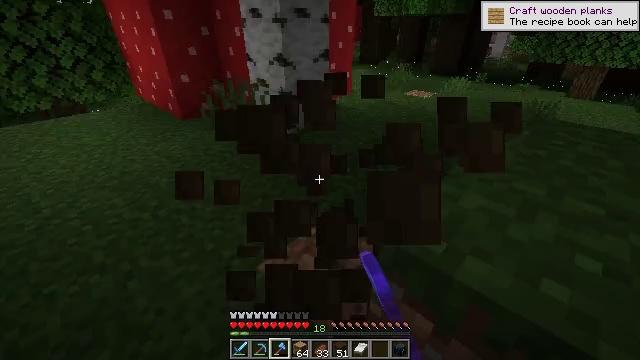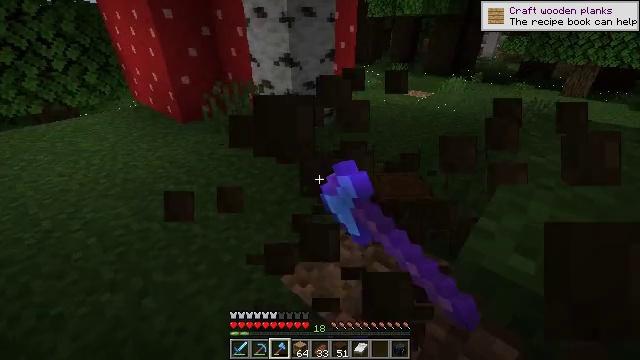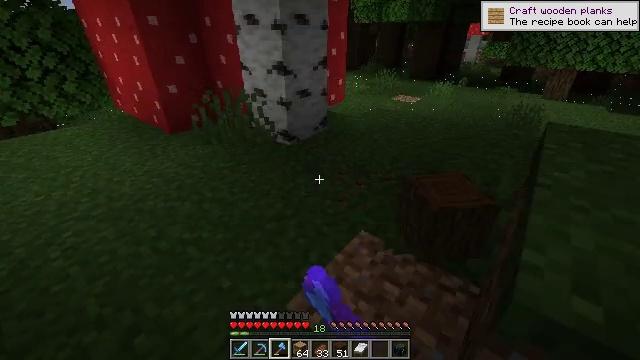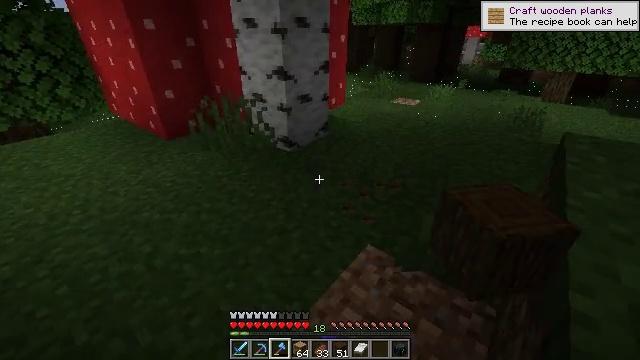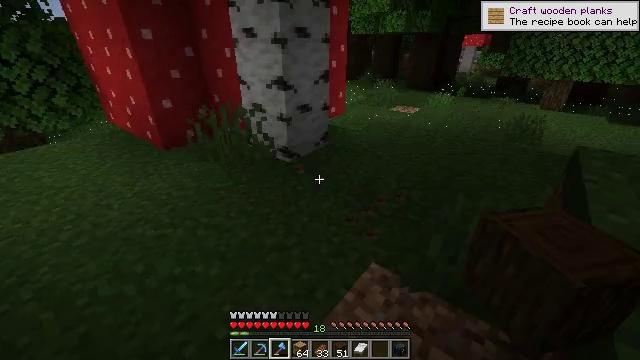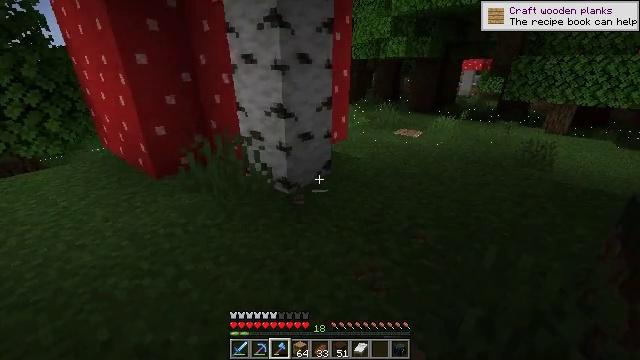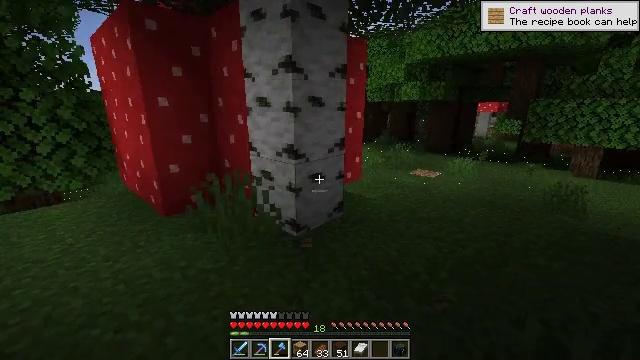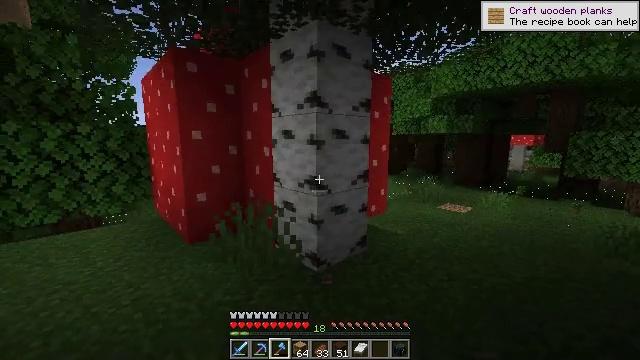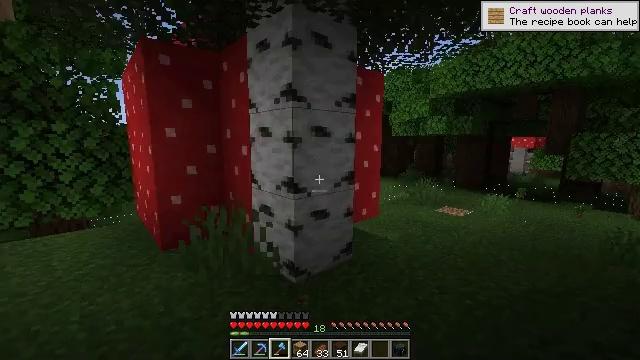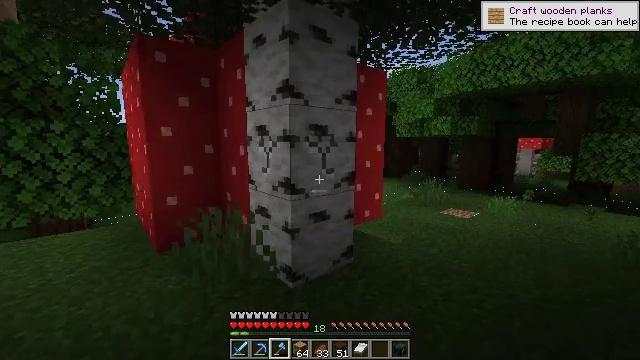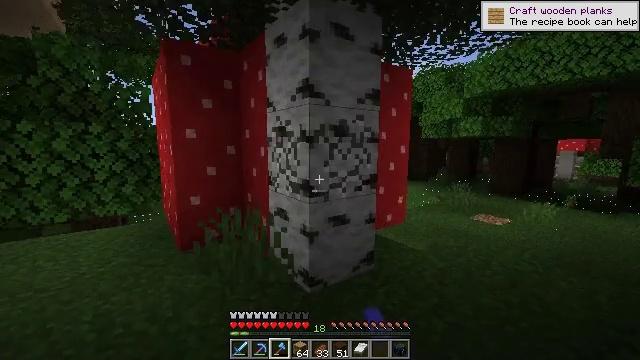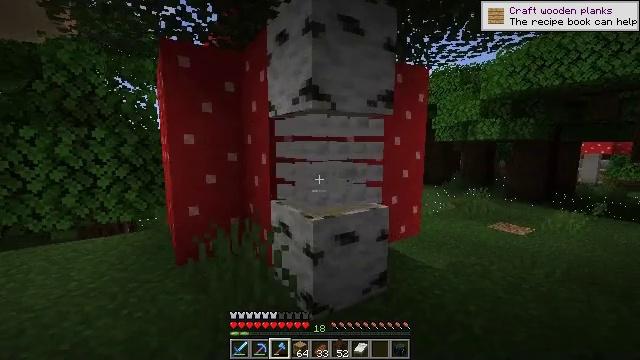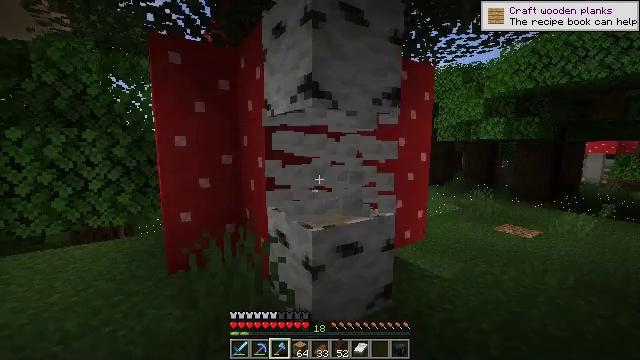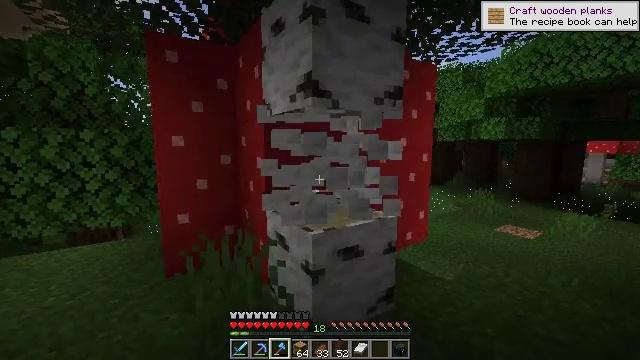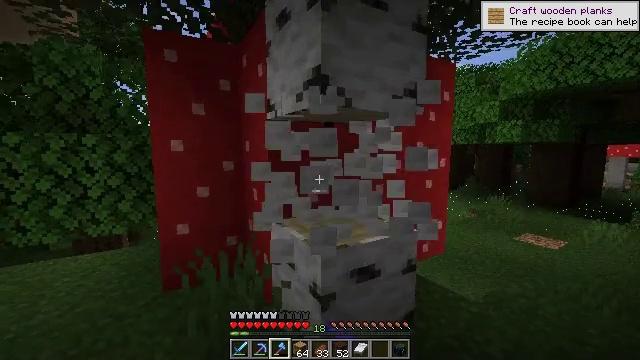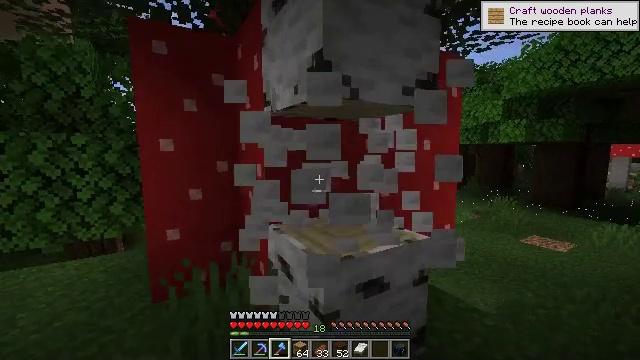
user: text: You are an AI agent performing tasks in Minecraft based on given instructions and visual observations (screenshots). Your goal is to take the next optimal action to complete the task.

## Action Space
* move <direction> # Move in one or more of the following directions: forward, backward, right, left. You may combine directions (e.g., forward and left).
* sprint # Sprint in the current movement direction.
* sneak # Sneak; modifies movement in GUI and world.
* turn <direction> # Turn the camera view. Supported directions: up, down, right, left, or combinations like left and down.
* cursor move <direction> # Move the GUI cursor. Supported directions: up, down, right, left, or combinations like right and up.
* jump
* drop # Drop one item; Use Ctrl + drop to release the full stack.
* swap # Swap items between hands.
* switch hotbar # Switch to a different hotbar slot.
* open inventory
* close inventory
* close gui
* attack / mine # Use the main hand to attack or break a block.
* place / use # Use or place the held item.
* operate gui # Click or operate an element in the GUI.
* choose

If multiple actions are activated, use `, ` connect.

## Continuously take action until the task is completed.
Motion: motion action
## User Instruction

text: Break the birch log in the forest.
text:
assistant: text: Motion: move forward and move left, turn right, attack / mine
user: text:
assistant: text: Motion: move forward, turn right and up, attack / mine
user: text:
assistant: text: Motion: move forward, attack / mine
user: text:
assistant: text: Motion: move forward, turn up, attack / mine
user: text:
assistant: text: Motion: move forward, turn up
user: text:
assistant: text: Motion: move forward and move right, turn left and up
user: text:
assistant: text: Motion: move forward and move right, turn left and up
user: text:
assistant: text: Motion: move forward and move right
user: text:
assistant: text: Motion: move forward, attack / mine
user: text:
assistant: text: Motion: move forward, turn left, attack / mine
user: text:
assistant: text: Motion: move forward, turn left, attack / mine
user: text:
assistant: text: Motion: move forward, attack / mine
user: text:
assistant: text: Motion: move forward, attack / mine
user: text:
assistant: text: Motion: move forward, turn left, attack / mine
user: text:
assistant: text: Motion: move forward, attack / mine
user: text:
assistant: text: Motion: move forward, turn left and down, attack / mine
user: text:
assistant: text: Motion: turn left and down, attack / mine
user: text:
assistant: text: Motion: turn down, attack / mine
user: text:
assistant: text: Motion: attack / mine
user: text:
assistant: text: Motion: attack / mine
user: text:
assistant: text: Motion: attack / mine
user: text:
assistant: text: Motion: move forward, attack / mine
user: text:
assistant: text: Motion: move forward, turn right, attack / mine
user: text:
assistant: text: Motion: move forward, turn right and up, attack / mine
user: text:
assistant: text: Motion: turn up, attack / mine
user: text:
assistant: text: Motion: turn left and up, attack / mine
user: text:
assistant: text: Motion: turn up, attack / mine
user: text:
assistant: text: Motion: attack / mine
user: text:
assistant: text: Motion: attack / mine
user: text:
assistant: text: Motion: turn right, attack / mine